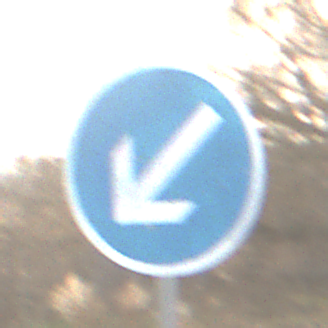
Verkehrszeichen: VorgeschriebeneVorbeifahrtLinks
Umgebung: Outdoor, Nature
Tageszeit: SunriseSunset
Wetter: PartlyCloudy
Licht: Natural
Jahreszeit: NotSpecified
Kontrast: MediumContrast